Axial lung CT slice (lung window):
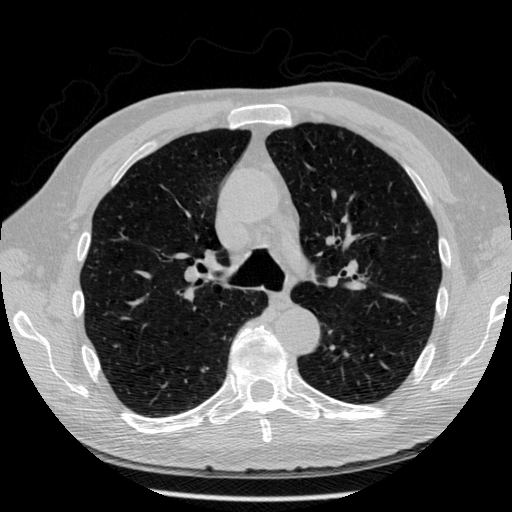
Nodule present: no